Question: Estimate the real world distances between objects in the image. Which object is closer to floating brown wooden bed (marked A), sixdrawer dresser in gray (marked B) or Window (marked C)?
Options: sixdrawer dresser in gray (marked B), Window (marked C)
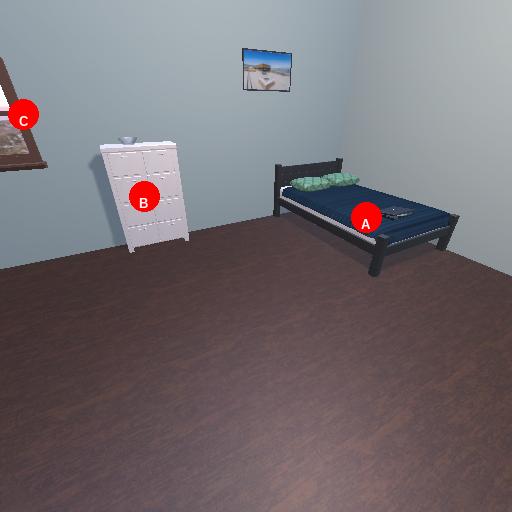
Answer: sixdrawer dresser in gray (marked B)